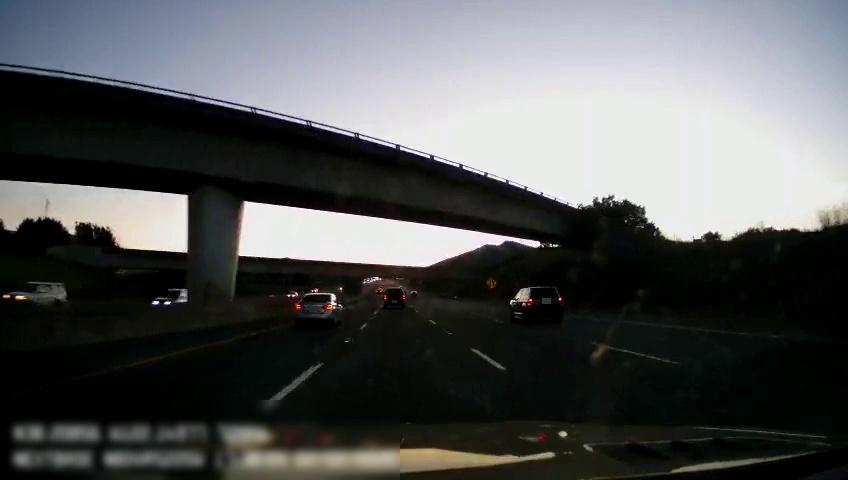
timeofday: Day
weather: Sunny
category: Drivable Space
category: Vehicles | Car
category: Vehicles | SUV
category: Vehicles | SUV
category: Vehicles | SUV
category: Vehicles | SUV
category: Vehicles | Car
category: Lanes | Alternate Lane
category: Lanes | Current Lane
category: Lanes | Current Lane
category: Lanes | Alternate Lane
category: Lanes | Alternate Lane
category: Traffic | Signs